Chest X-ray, PA view. Patient: 74 years old, sex M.
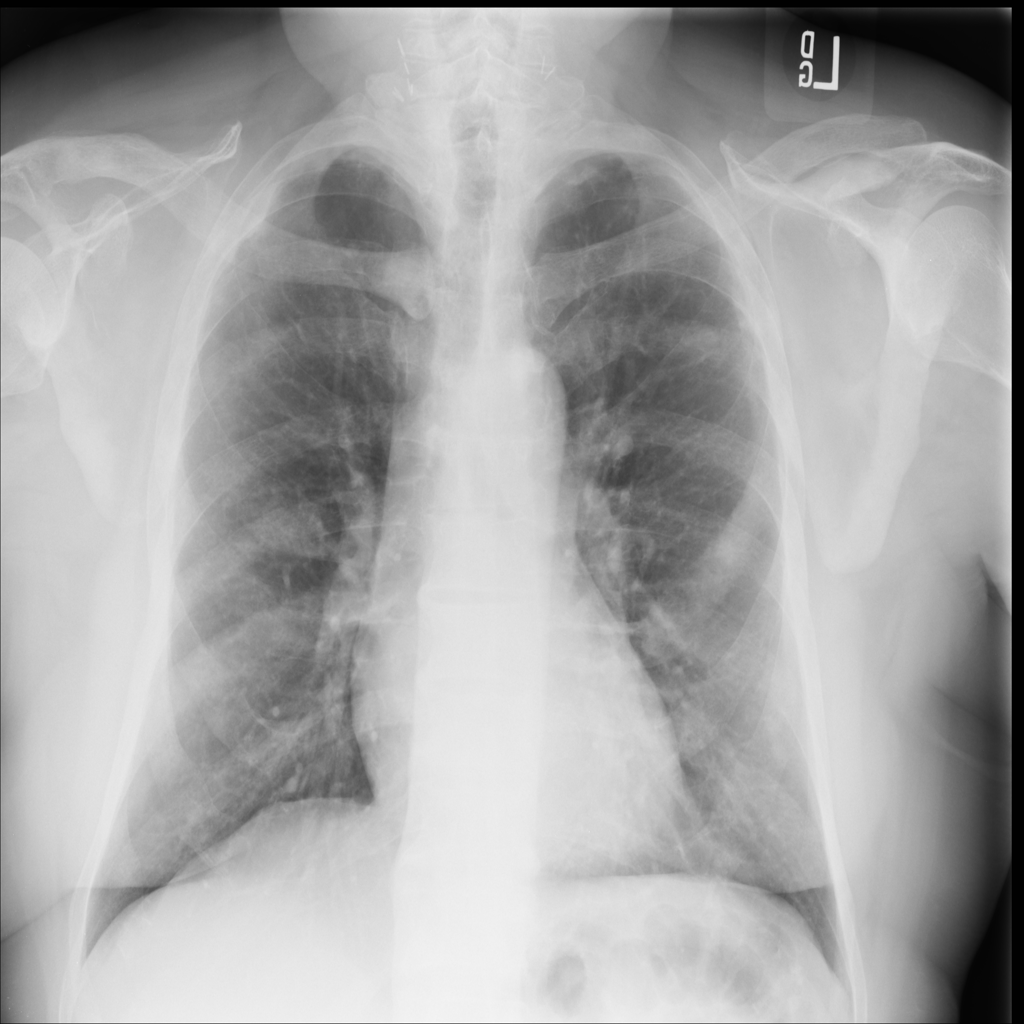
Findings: No Finding